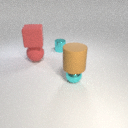
small cyan metal sphere to the right of small cyan metal cylinder